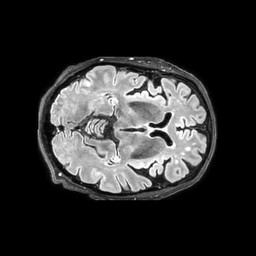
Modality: FLAIR
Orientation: axial
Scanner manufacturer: philips
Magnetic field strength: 3 T
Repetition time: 4.8 s
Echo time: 0.34 s